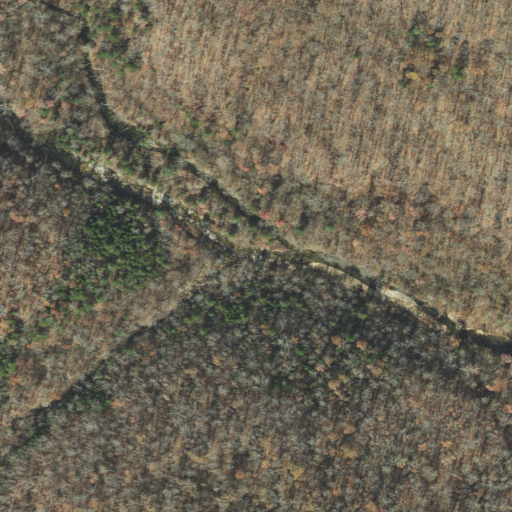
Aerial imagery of valley in Arkansas named Norton Hollow containing deciduous forest and mixed forest